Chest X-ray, PA view. Patient: 81 years old, sex M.
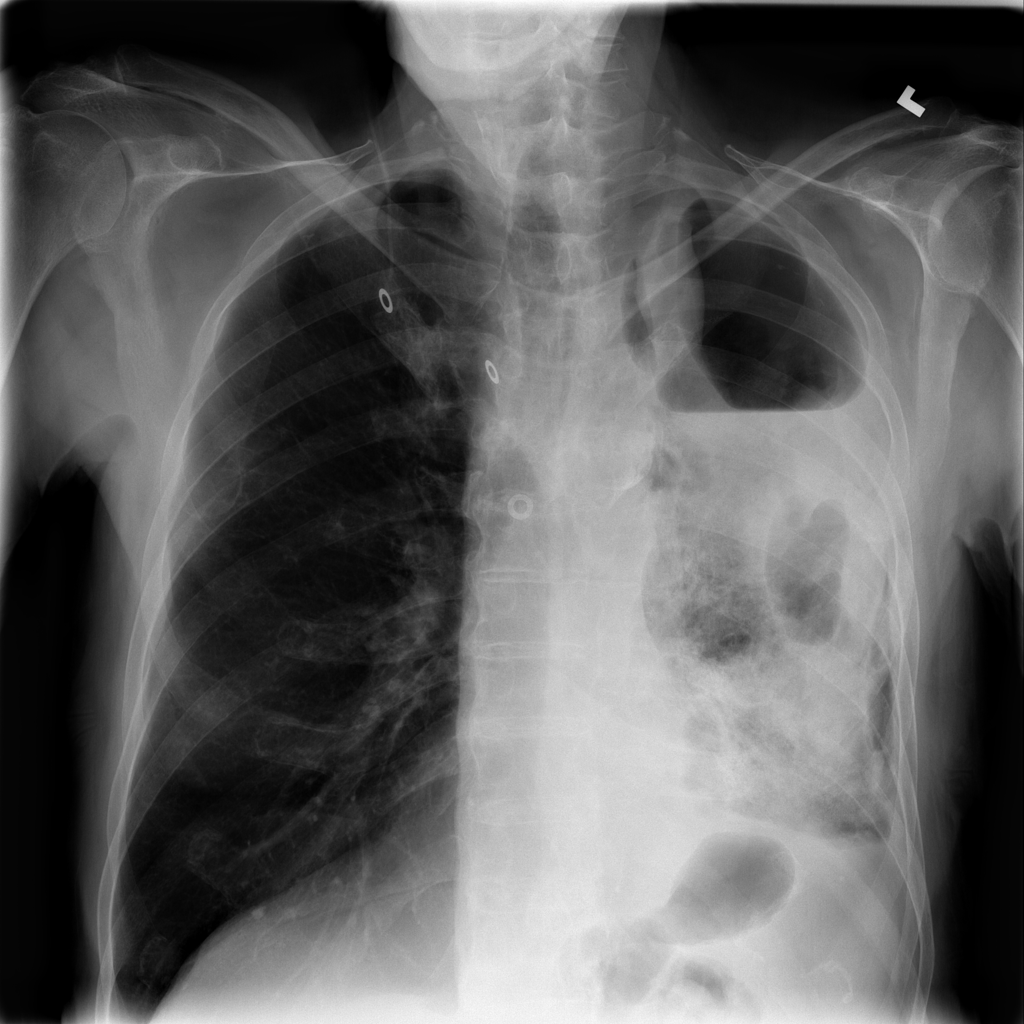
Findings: Effusion, Infiltration, Pneumothorax